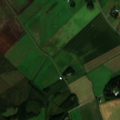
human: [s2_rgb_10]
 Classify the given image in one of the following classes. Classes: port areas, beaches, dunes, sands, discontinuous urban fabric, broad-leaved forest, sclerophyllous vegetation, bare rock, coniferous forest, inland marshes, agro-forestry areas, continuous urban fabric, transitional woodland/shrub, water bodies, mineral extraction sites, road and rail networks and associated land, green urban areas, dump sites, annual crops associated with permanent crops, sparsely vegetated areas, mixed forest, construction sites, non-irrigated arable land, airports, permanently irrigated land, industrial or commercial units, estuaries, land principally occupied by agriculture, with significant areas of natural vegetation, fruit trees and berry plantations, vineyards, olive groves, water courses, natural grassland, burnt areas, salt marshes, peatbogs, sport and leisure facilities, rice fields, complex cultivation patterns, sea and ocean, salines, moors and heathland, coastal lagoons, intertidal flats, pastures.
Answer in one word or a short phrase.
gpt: non-irrigated arable land, coniferous forest, mixed forest